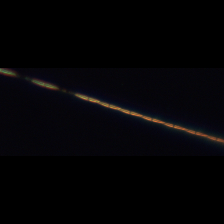
Taxon: Psuedo-nitzschia
Group: Diatoms